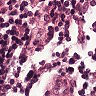
Metastatic tissue present: no